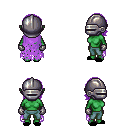
a pixel art fantasy rpg character, female body template, orc, green skin, maroon tattered cape, teal pants, purple long bangs hairstyle, metal helm, metal gloves, black slippers, four views (front, back, left, right), 2x2 character sprite sheet, small pixel art, hard edges, no anti-aliasing